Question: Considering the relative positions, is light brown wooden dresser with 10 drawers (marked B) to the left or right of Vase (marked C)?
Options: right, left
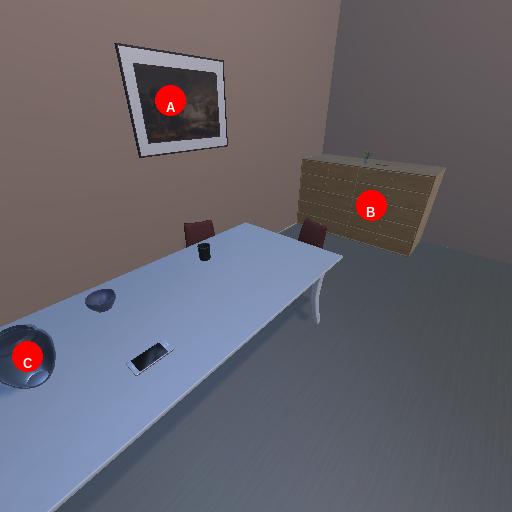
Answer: right